Question: Anyone know what featureType this icon is (at The Hive)?

If I remove all 'poi' types, it disappears. Using:
'''
featureType: "poi",
elementType: "labels",
stylers: [
{ visibility: "off" }
]
'''
However if I individually remove all the sub-types listed here: <URL>
- - - - - - - -
then it still appears. Are some POI elements on the map not of any of the sub-types, and just belong to the POI parent type?
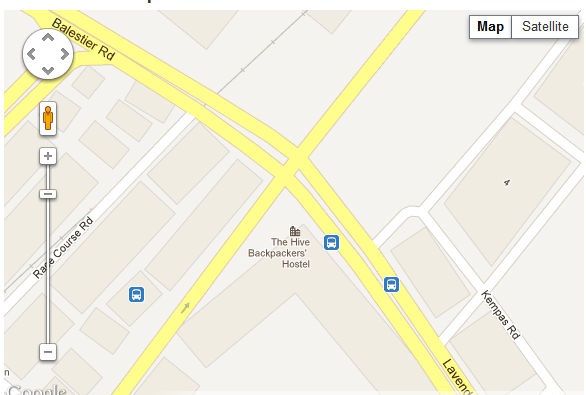
Answer: In fact the answer is, yes,
> "Note however that parent features may include some additional
features that are not included in one of their child feature types."
<URL>